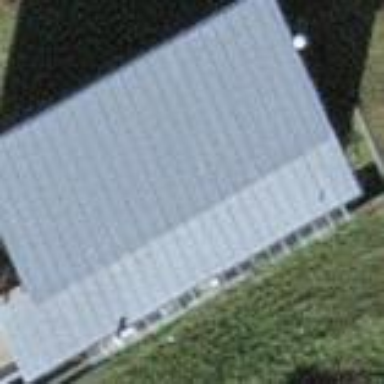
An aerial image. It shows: Simple house.